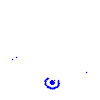
Particle: electron